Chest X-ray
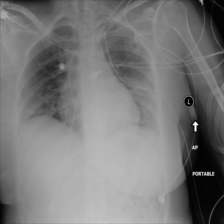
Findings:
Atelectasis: negative
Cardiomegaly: negative
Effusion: negative
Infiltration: negative
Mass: negative
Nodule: negative
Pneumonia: negative
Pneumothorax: negative
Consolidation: negative
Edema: negative
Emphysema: negative
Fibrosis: negative
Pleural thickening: negative
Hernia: negative